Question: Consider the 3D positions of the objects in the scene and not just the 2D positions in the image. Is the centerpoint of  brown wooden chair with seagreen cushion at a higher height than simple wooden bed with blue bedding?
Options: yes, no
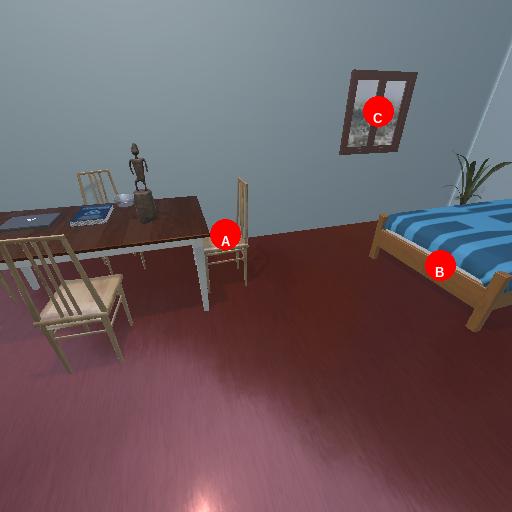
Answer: yes